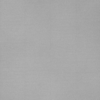
Label: dusty